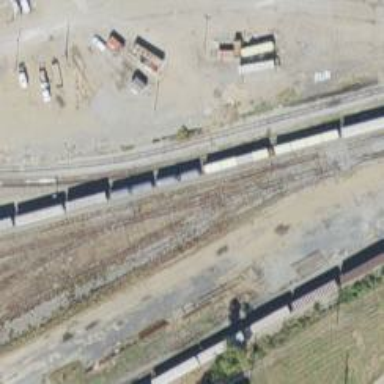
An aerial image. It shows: Railway yard in service.